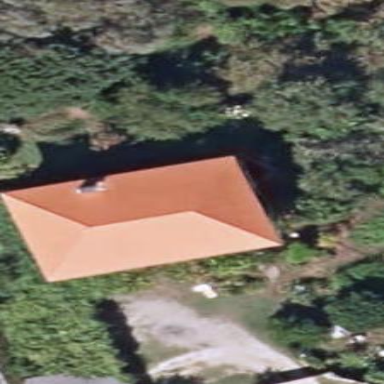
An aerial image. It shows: Simple house.